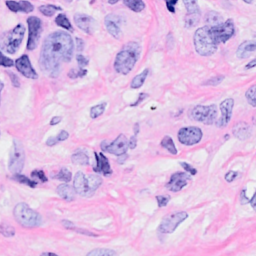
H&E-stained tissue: Breast